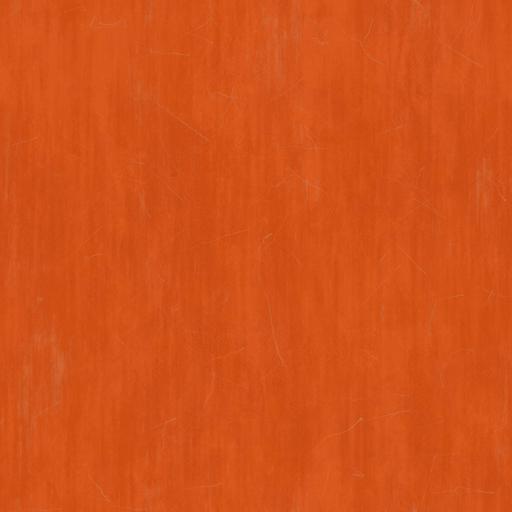
Tags: plastic red smooth